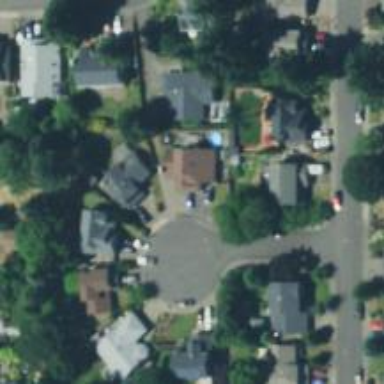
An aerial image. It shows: Residential road.